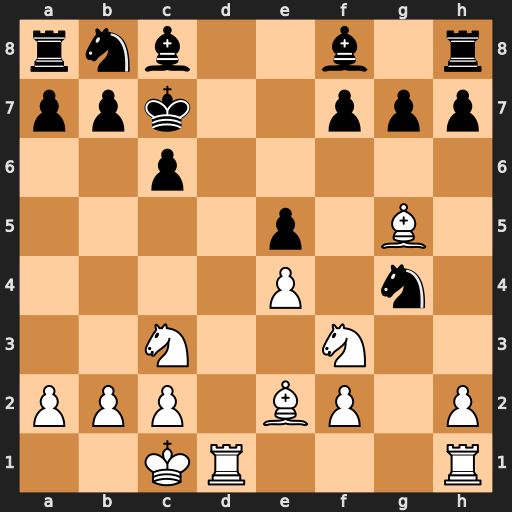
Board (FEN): rnb2b1r/ppk2ppp/2p5/4p1B1/4P1n1/2N2N2/PPP1BP1P/2KR3R
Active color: w
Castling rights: -
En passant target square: -
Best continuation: Bd8#